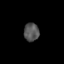
Tissue: skin
Cell type: Epithelial cells
Senescence score: 0.2647
Nuclear area (px): 275
Mean DAPI intensity: 83.069